Question: MS CRM 2011 on premise.
No problems if accessed via internal address: crm:5555
Go to crm.ourcompany.co.uk:5555 in IE and load account page and the ribbon is totally grey. (Not disabled - every pixel is the colour grey.)

In Chrome and Firefox the ribbon is loaded fine.
Browser console in IE, Chrome and FF all say access errors.
I can see they are trying to access crm:5555.
IE says:
'''
SCRIPT5: Access is denied.
PageLoader.js, line 1 character 1226
'''
The second line above is presented as a link. Clicking it shows me this: <URL>
The full path is <URL>
P.S. IE is "Browser Mode: IE10 Document Mode: IE9 standards".
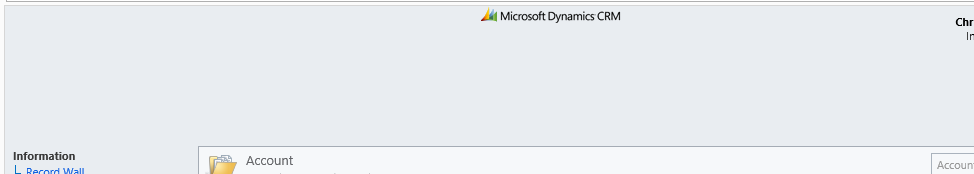
Answer: It turns out that the problem is an address lookup plugin on the Account form.
This is trying to access 'http://crm:1999', which is a 404, and 'http://crm:5555', which isn't allowed.
Solutions are to fix the server on 'http://crm:1999' and set up proper managed internal and external URLs so it'll know whether 'http://crm:5555' or 'http://crm.ourcompany.co.uk:5555' or remove the plugin.